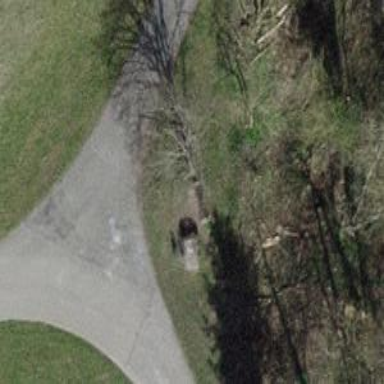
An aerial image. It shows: Bench for seating.